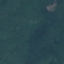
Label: Forest